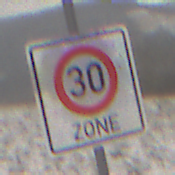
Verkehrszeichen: BeginnZone30
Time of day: Midday
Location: Outdoor (Nature)
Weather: Overcast
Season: Winter
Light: Natural